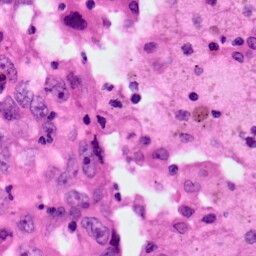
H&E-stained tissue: Lung